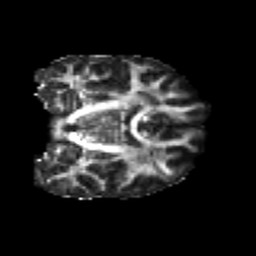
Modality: FA
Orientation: coronal
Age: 22
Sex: female
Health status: healthy
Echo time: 0.074 s